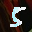
Label: 5